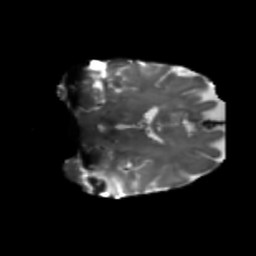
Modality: T2w
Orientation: coronal
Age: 71
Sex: female
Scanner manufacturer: siemens
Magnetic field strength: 3 T
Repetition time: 5.25 s
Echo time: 0.08 s